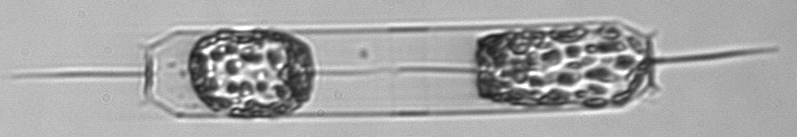
Label: Ditylum_brightwellii